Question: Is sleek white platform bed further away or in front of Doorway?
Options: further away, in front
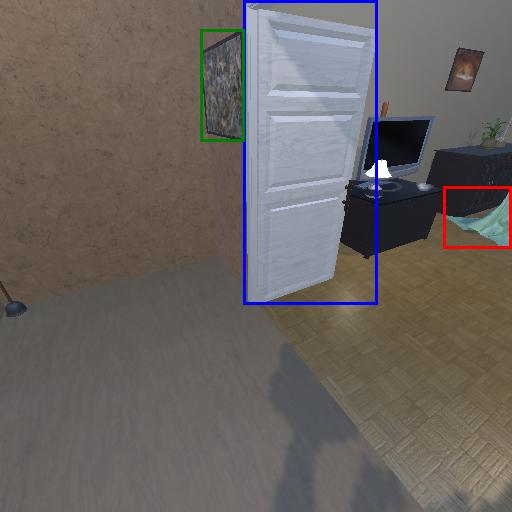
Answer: further away